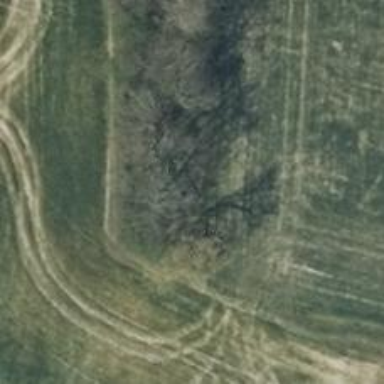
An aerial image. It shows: Row of trees in natural setting.